Aerial crown-view tile of a tropical tree (Barro Colorado Island, Panama), acquired 20240716:
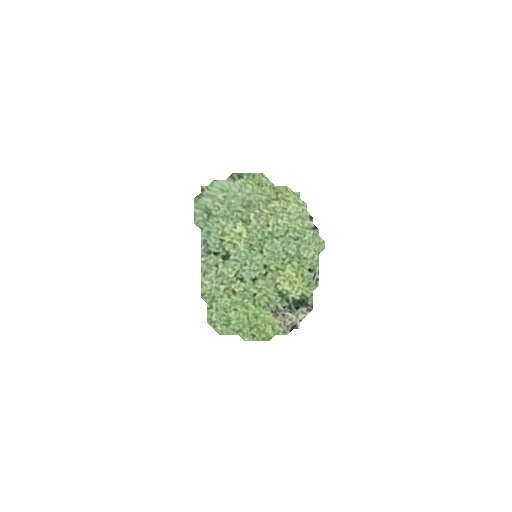
Species: Luehea seemannii
GBIF accepted scientific name: Luehea seemannii
Crown area: 26.354 m²